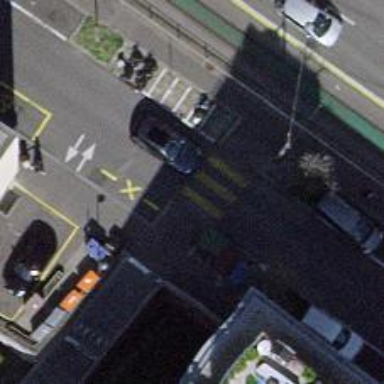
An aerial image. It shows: Service road with marked parking lanes on both sides. The surface of the road is asphalt.